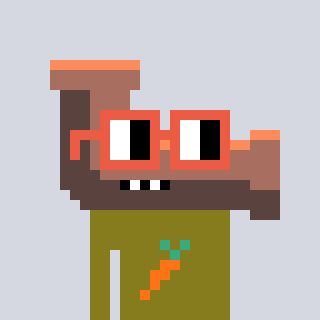
a pixel art character with square orange glasses, a pipe-shaped head and a gunk-colored body on a cool background